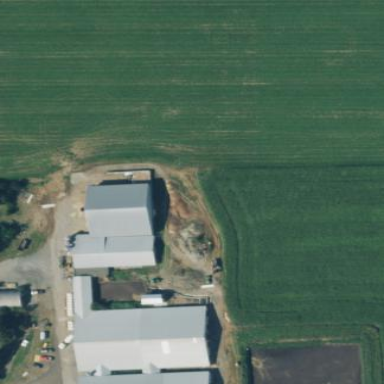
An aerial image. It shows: Farmyard area.